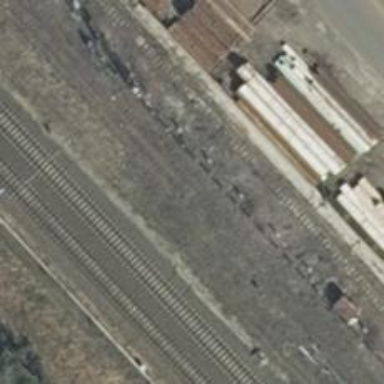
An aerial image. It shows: Railway switch.